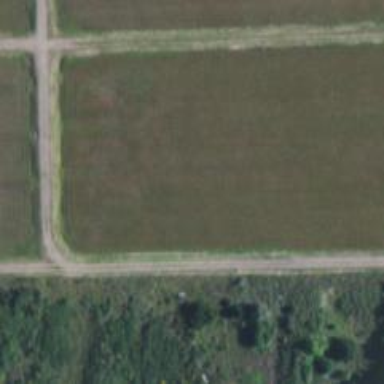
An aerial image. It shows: Farmland with cranberries as the main crop.